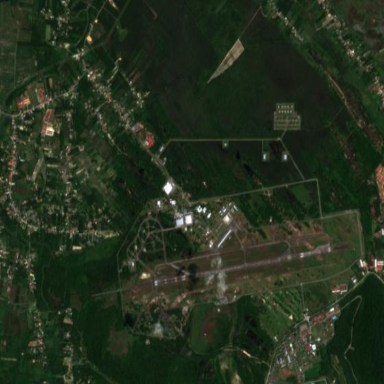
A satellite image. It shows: Military airfield located within larger aerodrome area.